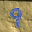
Label: 9